Aerial crown-view tile of a tropical tree (Barro Colorado Island, Panama), acquired 20240716:
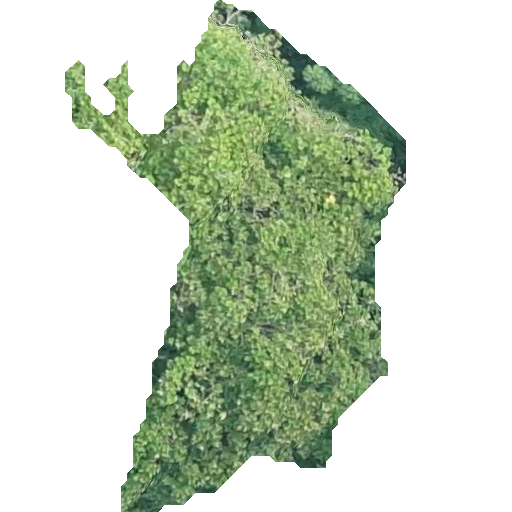
Species: Anacardium excelsum
GBIF accepted scientific name: Anacardium excelsum
Crown area: 149.125 m²